Field crop: maize
Growth stage: 2
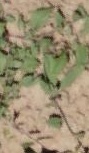
Species: convolvulus